Brain MRI, t2w sequence, axial 2D slice.
Patient: age 23, sex F, weight 95 kg, height 1.95 m
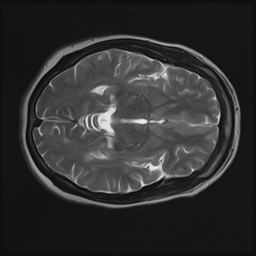